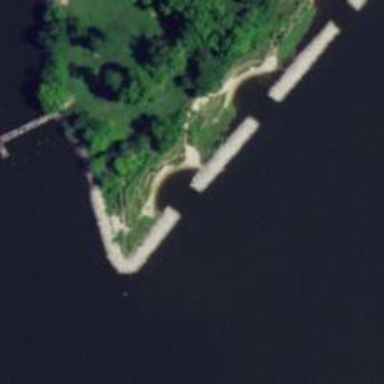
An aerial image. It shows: Breakwater structure.